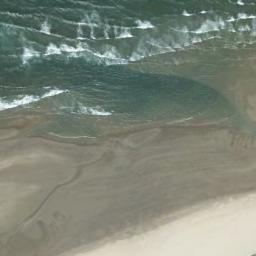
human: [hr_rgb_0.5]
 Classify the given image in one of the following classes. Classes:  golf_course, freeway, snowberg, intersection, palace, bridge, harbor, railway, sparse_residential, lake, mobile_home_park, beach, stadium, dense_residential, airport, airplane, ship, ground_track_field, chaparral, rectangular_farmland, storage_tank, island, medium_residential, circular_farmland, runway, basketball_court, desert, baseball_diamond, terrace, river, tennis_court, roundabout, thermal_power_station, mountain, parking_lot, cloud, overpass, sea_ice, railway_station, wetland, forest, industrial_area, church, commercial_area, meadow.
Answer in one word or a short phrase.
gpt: beach